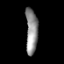
Tissue: prostate
Cell type: Fibroblasts
Senescence score: 0.717
Nuclear area (px): 530
Mean DAPI intensity: 143.228